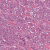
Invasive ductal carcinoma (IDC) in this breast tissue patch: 1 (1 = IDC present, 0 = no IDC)